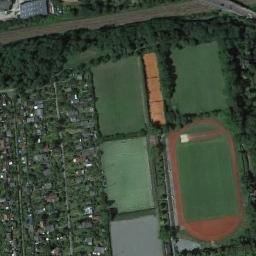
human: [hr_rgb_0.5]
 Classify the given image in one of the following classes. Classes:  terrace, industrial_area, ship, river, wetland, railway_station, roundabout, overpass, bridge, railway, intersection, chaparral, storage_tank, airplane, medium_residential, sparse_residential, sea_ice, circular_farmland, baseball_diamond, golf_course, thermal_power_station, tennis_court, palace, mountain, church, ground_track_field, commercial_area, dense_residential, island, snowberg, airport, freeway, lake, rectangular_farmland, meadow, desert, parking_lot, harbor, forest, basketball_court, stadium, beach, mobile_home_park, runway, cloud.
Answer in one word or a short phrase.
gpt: ground_track_field